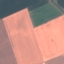
Label: AnnualCrop